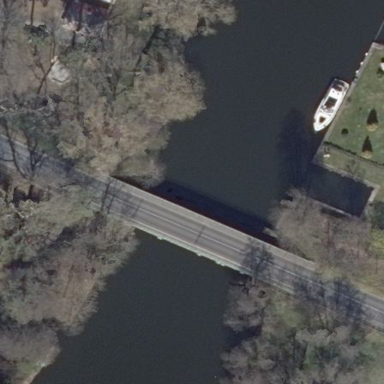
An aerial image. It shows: Bridge with beam structure.